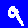
Digit: 9